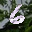
Label: 6